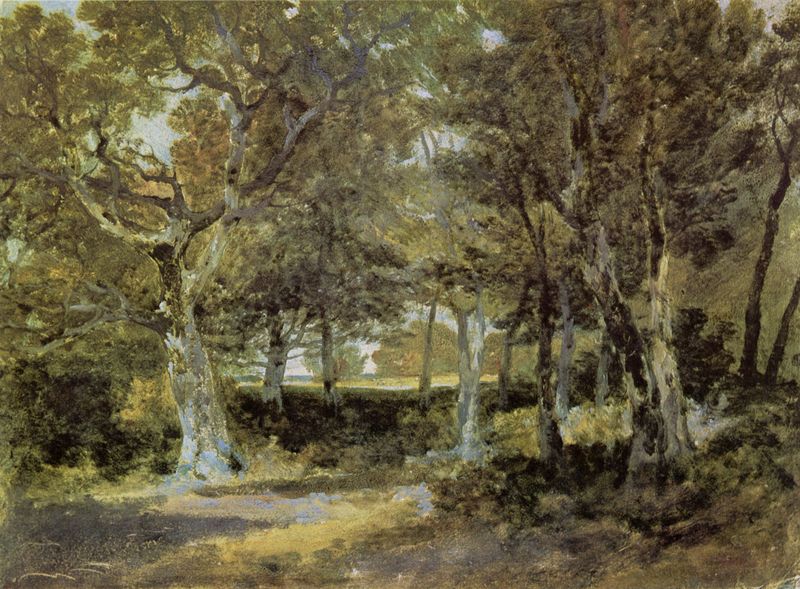
Titel: Chevening-Park
Künstler: William Turner
Standort: London
Institution: British Museum
Schlagwörter: baum, blau, blätter, dunkel, gemälde, himmel, laub, schatten, weiß, baumstämme, bäume, gelb, grün, impressionismus, landschaft, see, äste, braun, grau, hell, licht, straße, gras, weg, wiese, malerei, alt, öl, baumstamm, birke, birken, erde, horizont, natur, stamm, zweige, busch, büsche, gebüsch, pfad, sonne, boden, realismus, blatt, pflanzen, wald, zart, garten, bewegt, hellblau, sommer, dunkelgrün, hecke, hellgrün, stämme, baumkronen, grass, eng, gemalt, himmeö, moos, lichtung, unterholz, laubwald, lichtflecken, waldboden, laubbäume, wäldchen, eiche, eichen, waldweg, bätter, begrenzt, gemäld, waldweg grün bäume sonnenlicht malerei, fbaeume, ichtwald bäume